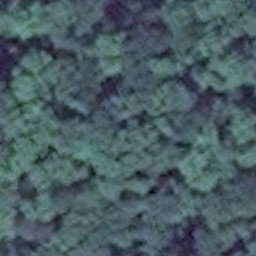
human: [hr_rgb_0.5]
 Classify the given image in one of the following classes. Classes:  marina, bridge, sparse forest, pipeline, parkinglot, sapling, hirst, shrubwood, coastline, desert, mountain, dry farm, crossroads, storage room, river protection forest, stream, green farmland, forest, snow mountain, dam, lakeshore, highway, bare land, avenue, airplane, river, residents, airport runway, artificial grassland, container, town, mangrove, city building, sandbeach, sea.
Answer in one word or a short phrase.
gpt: forest